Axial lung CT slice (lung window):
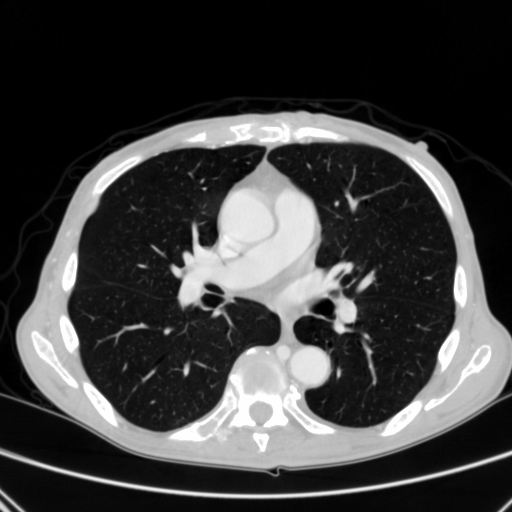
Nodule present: no